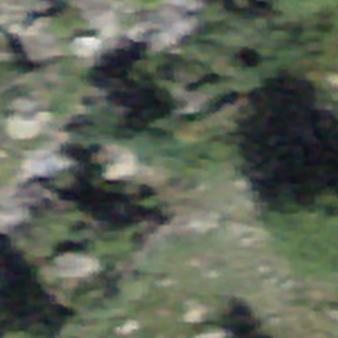
Label: bouldering_area